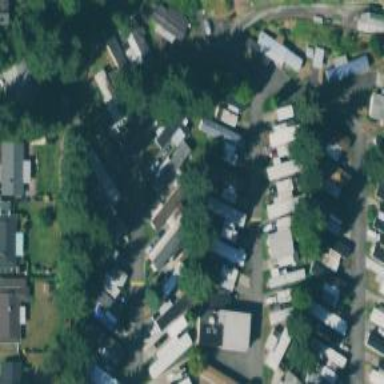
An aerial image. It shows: Residential area designated as trailer park.